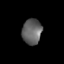
Tissue: lung
Cell type: Fibroblasts
Senescence score: 0.6034
Nuclear area (px): 490
Mean DAPI intensity: 98.249